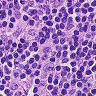
Metastatic tissue present: no